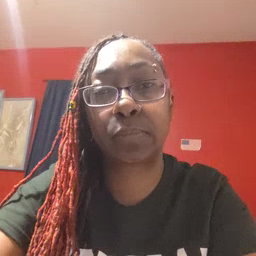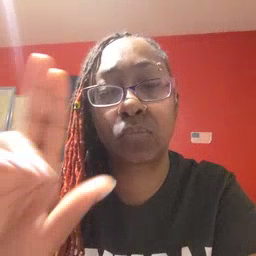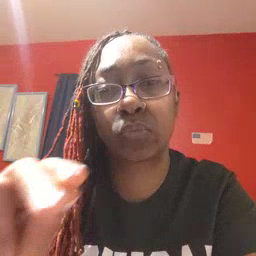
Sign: no